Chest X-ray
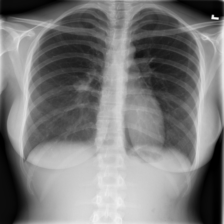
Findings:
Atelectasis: negative
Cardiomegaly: negative
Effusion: negative
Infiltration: negative
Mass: negative
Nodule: positive
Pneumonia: negative
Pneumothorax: negative
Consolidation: negative
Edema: negative
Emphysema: negative
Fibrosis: negative
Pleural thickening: negative
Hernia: negative